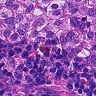
Metastatic tissue present: yes